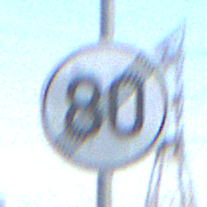
Verkehrszeichen: EndeGeschwindigkeit80
Umgebung: Outdoor, Nature
Tageszeit: Dawn
Wetter: Clear
Licht: Natural
Jahreszeit: NotSpecified
Kontrast: LowContrast